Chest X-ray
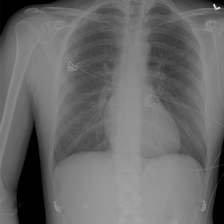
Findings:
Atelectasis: negative
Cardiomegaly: negative
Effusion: negative
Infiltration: negative
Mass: negative
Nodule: negative
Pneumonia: negative
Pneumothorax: negative
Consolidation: negative
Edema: negative
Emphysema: negative
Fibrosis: negative
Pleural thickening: negative
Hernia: negative